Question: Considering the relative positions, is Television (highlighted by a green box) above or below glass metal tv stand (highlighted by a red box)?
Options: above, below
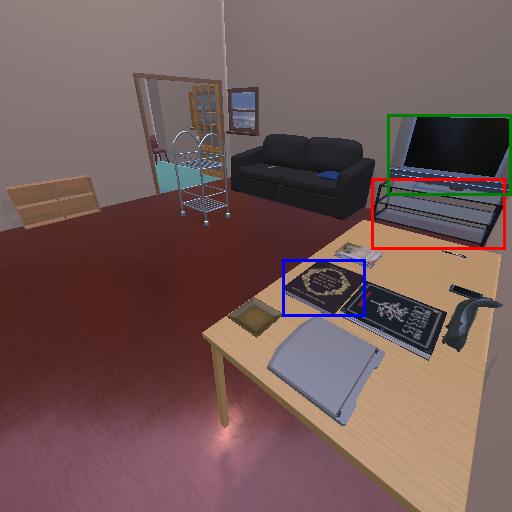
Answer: above